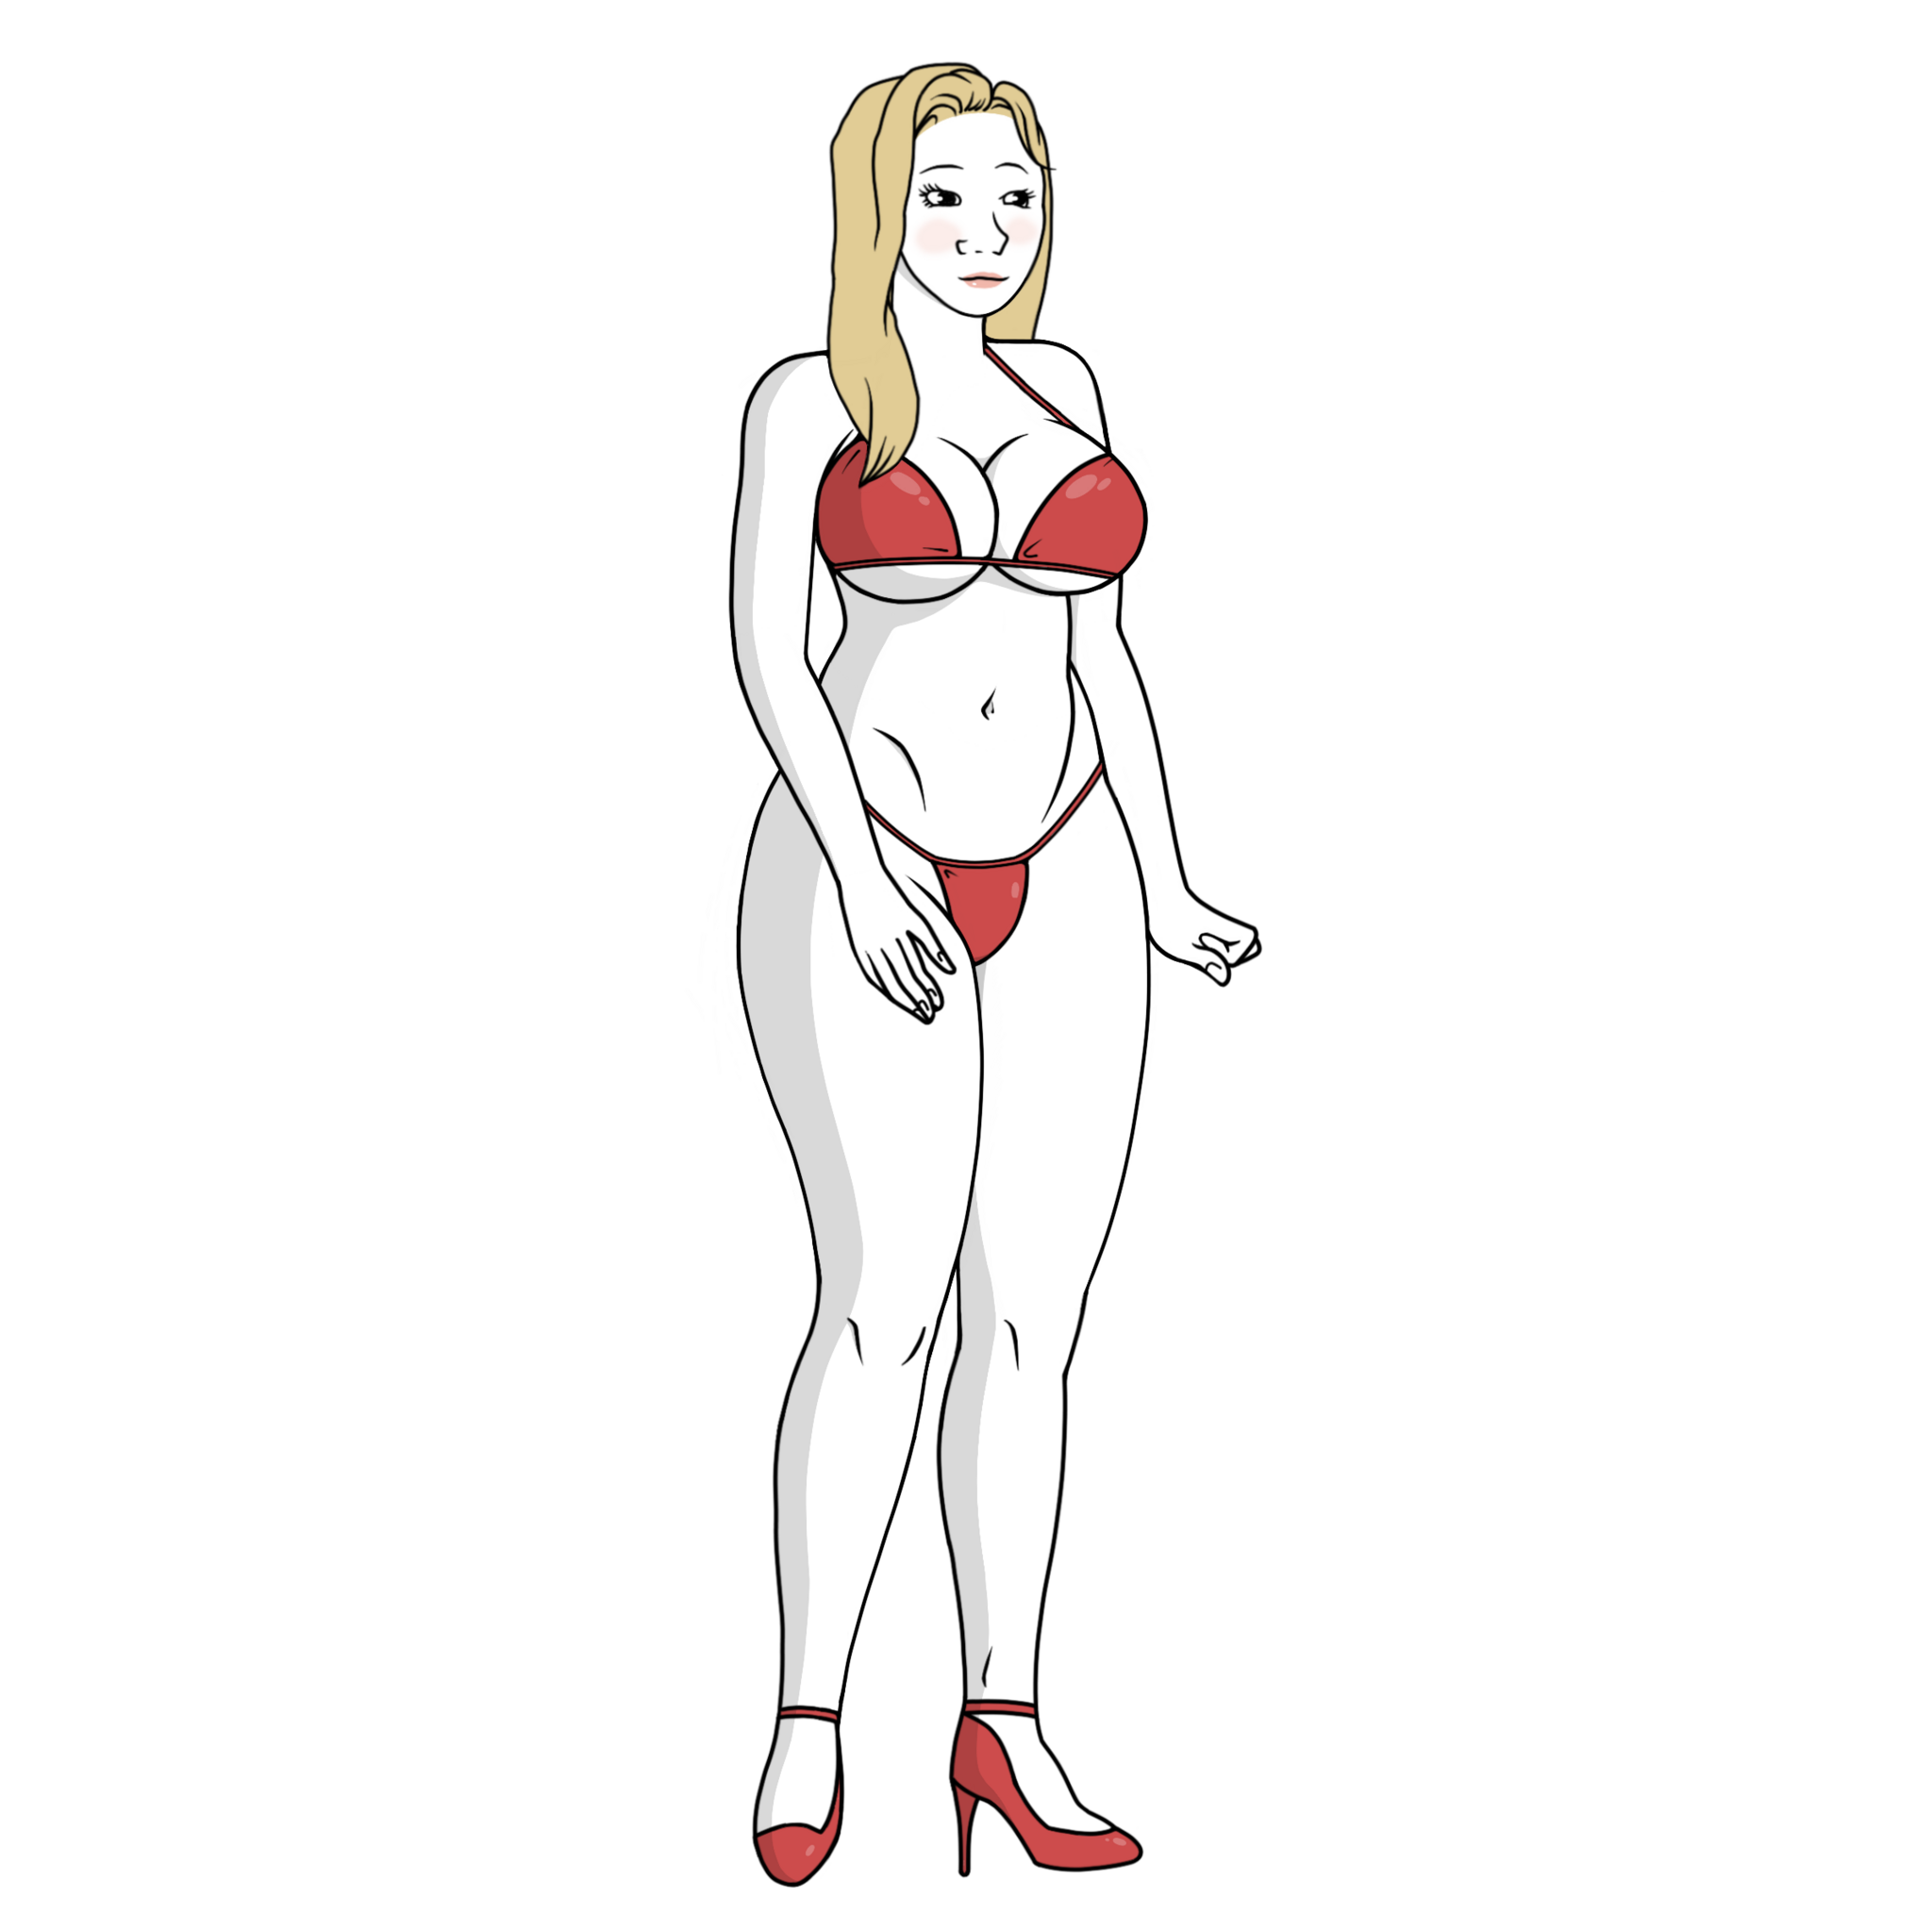
Label: 5_Trad_Wife